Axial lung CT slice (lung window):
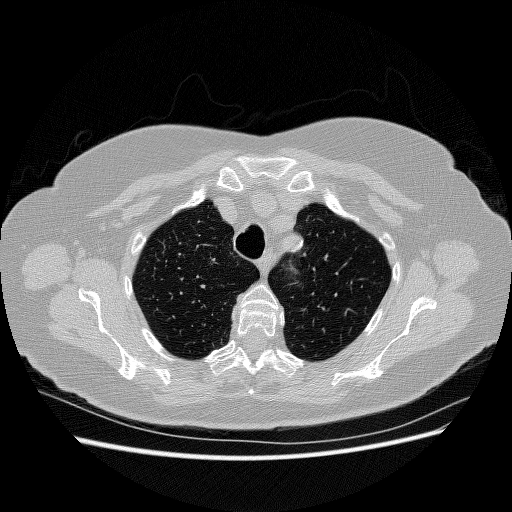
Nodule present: no